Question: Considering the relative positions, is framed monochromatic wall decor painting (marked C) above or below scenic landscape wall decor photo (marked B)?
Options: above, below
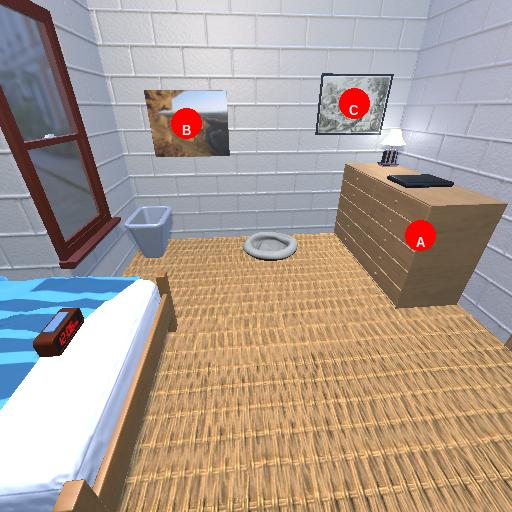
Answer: above